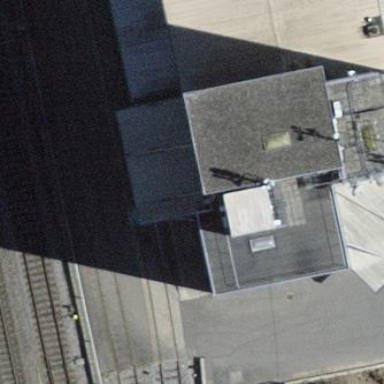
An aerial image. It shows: Warehouse building.